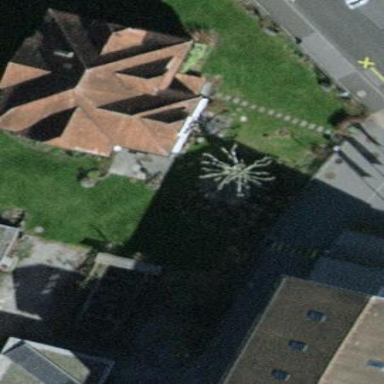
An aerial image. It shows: Detached building with half-hipped roof shape.